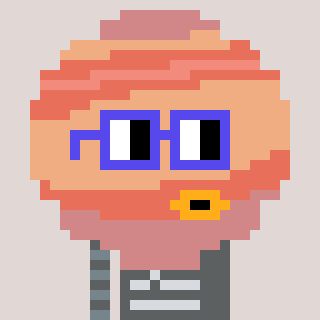
a pixel art character with square blue glasses, a jupiter-shaped head and a darkbrown-colored body on a warm background